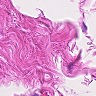
Metastatic tissue present: no